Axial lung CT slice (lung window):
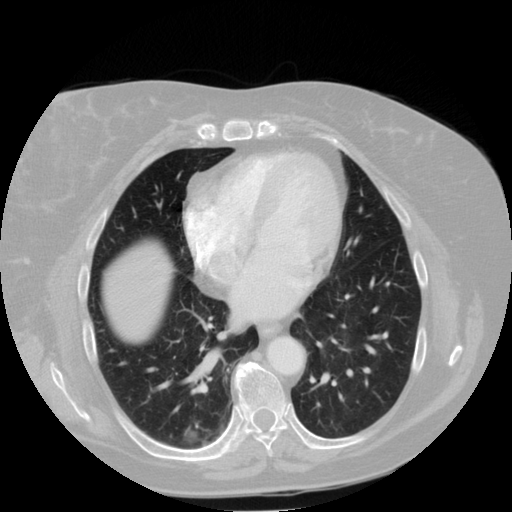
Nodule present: yes
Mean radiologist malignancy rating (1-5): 3.75